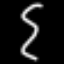
Label: squiggle